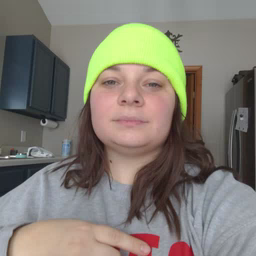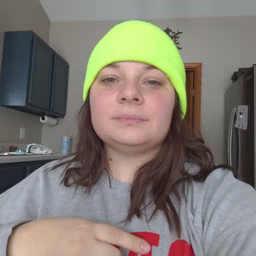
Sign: ear